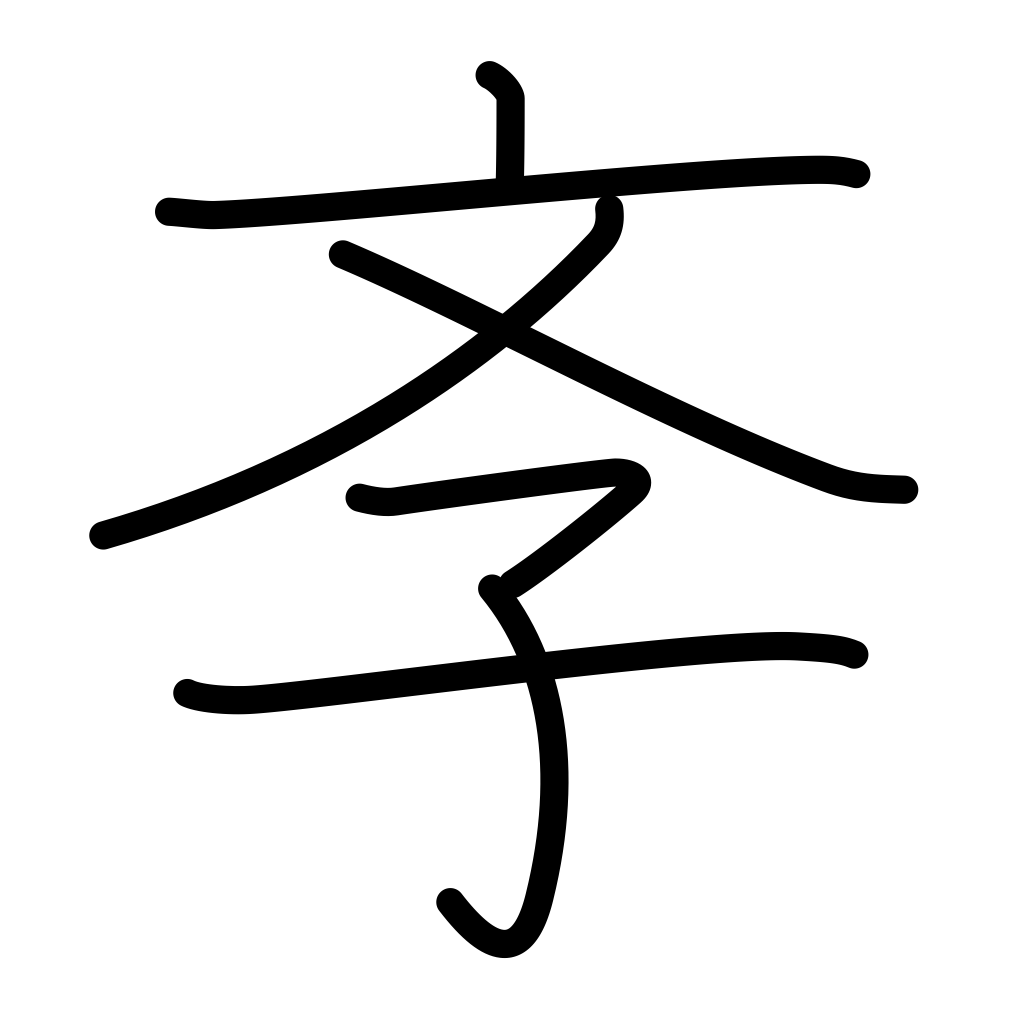
Meaning: learning, knowledge, school